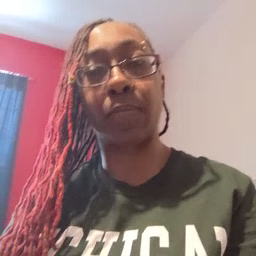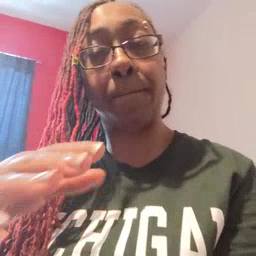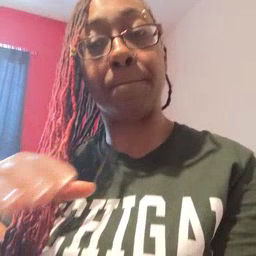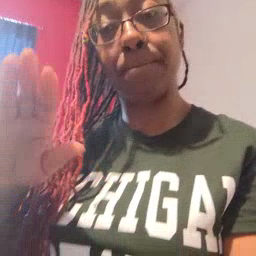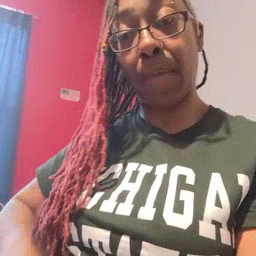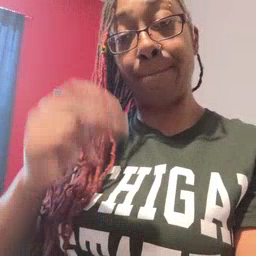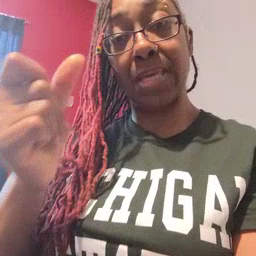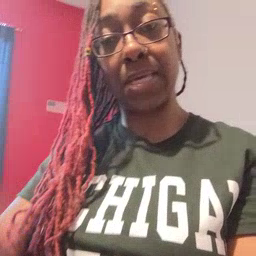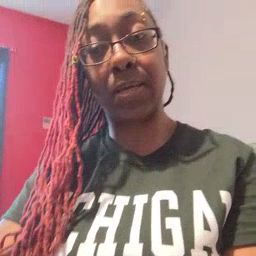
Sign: puppy